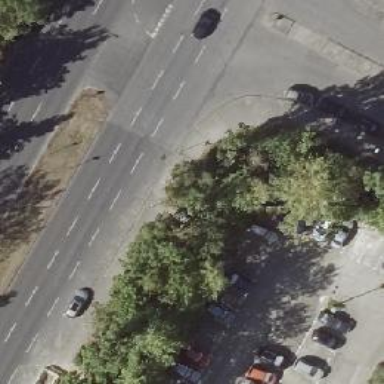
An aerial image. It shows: Concrete sidewalk along the footway.